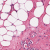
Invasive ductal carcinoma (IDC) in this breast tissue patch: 0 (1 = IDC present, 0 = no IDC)